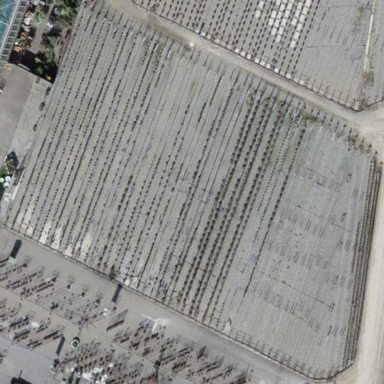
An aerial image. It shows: Plant nursery.